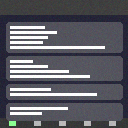
Screen state: on